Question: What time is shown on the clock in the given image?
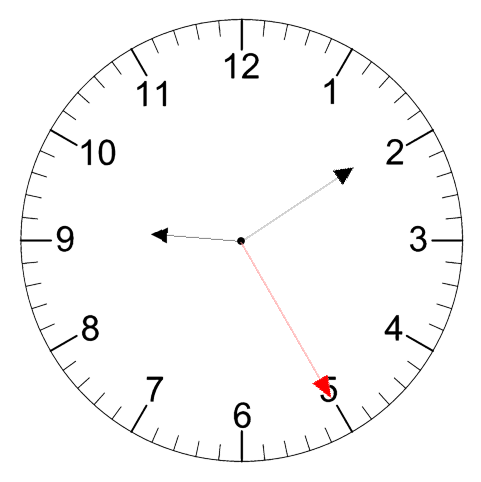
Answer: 09:09:25